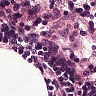
Metastatic tissue present: no